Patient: sex F, age 44
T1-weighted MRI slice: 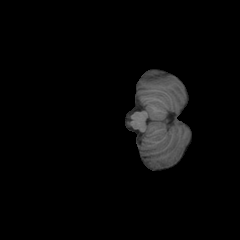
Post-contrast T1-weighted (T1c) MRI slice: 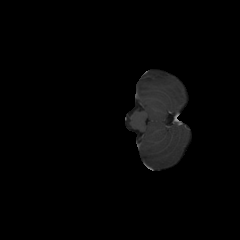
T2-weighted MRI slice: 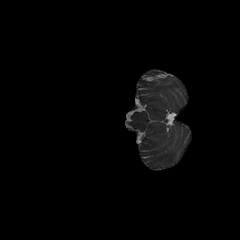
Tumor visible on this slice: no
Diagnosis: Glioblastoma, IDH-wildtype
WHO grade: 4